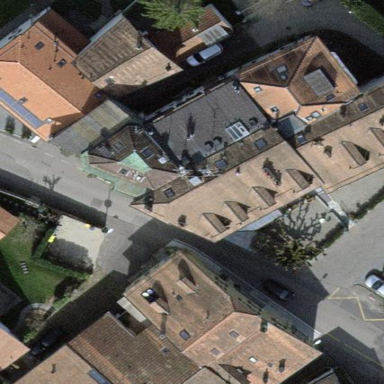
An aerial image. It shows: Restaurant in building.